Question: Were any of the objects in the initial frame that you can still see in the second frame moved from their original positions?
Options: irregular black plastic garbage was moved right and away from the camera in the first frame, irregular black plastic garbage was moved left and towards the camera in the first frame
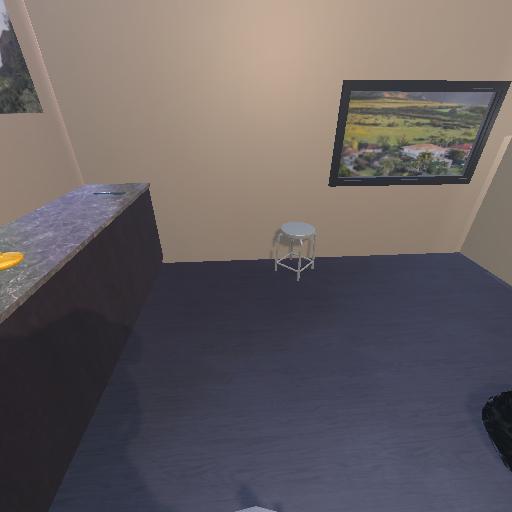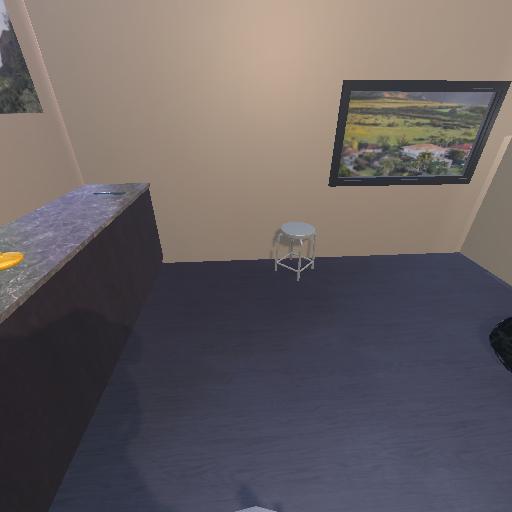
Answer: irregular black plastic garbage was moved right and away from the camera in the first frame